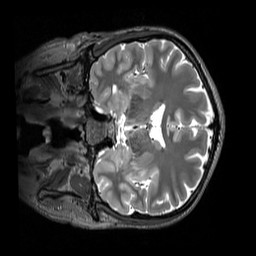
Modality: T2w
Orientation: coronal
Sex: male
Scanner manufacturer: siemens
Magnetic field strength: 3 T
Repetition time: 3.2 s
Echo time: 0.409 s